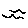
Label: bird